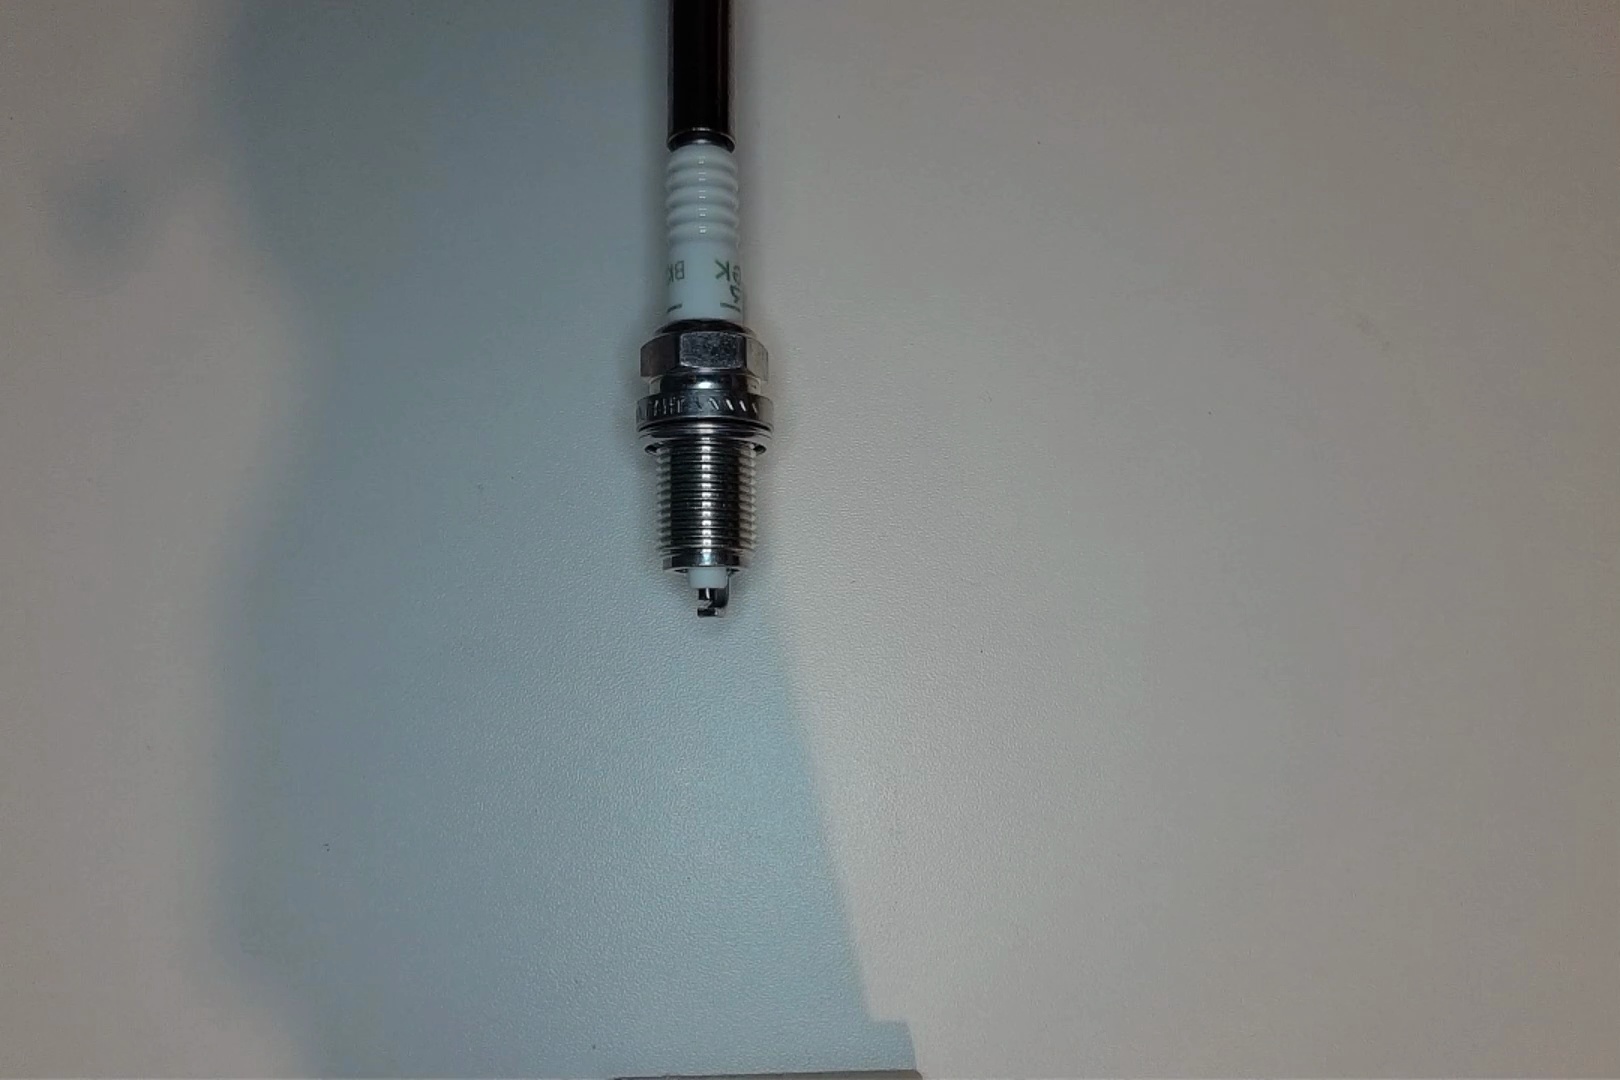
Label: no anomaly